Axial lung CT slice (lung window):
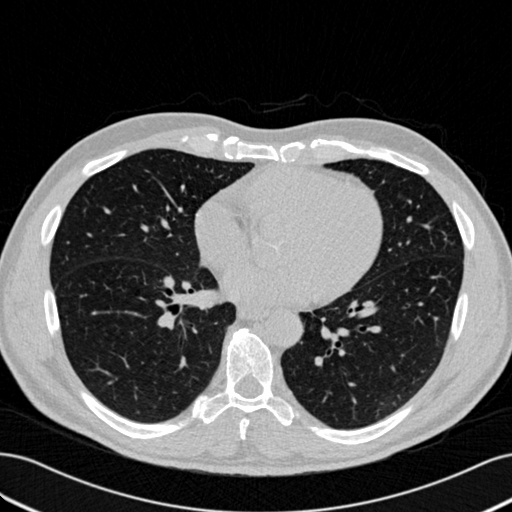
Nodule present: no